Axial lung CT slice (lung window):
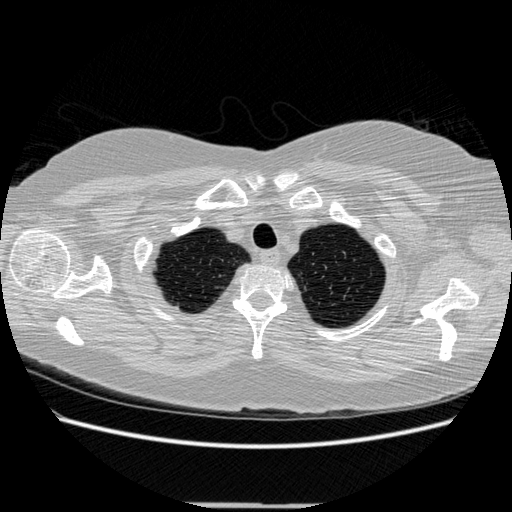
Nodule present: no